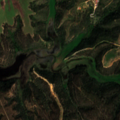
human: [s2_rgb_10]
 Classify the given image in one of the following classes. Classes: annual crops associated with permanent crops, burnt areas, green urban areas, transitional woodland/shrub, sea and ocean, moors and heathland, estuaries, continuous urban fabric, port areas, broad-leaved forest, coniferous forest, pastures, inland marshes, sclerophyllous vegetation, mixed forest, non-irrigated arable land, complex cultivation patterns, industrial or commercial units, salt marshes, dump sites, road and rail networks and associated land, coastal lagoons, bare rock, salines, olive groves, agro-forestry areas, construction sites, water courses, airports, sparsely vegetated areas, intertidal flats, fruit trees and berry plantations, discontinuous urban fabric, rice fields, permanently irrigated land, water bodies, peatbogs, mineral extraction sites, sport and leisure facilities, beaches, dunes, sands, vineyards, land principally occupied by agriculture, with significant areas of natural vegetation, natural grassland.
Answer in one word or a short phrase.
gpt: non-irrigated arable land, pastures, broad-leaved forest, transitional woodland/shrub